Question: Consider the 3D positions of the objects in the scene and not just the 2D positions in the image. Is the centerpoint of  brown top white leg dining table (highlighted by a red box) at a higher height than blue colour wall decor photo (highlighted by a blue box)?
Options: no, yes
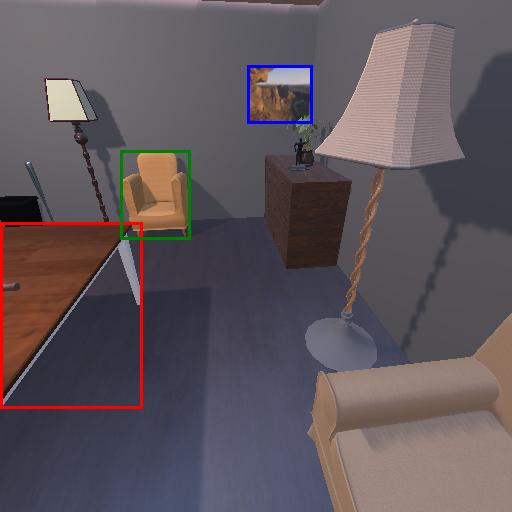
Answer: no